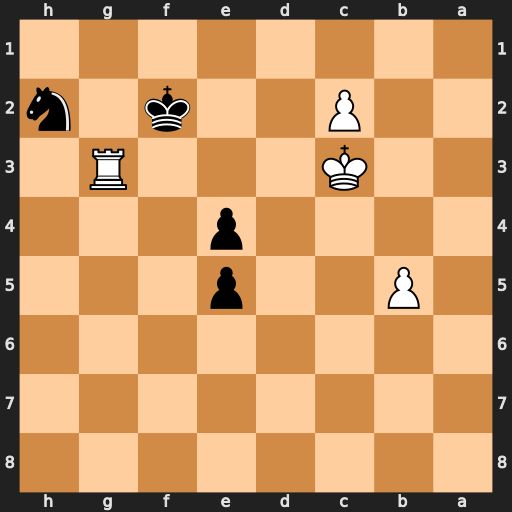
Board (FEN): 8/8/8/1P2p3/4p3/2K3R1/2P2k1n/8
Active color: b
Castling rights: -
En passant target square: -
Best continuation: Kxg3 b6 e3 b7 e2